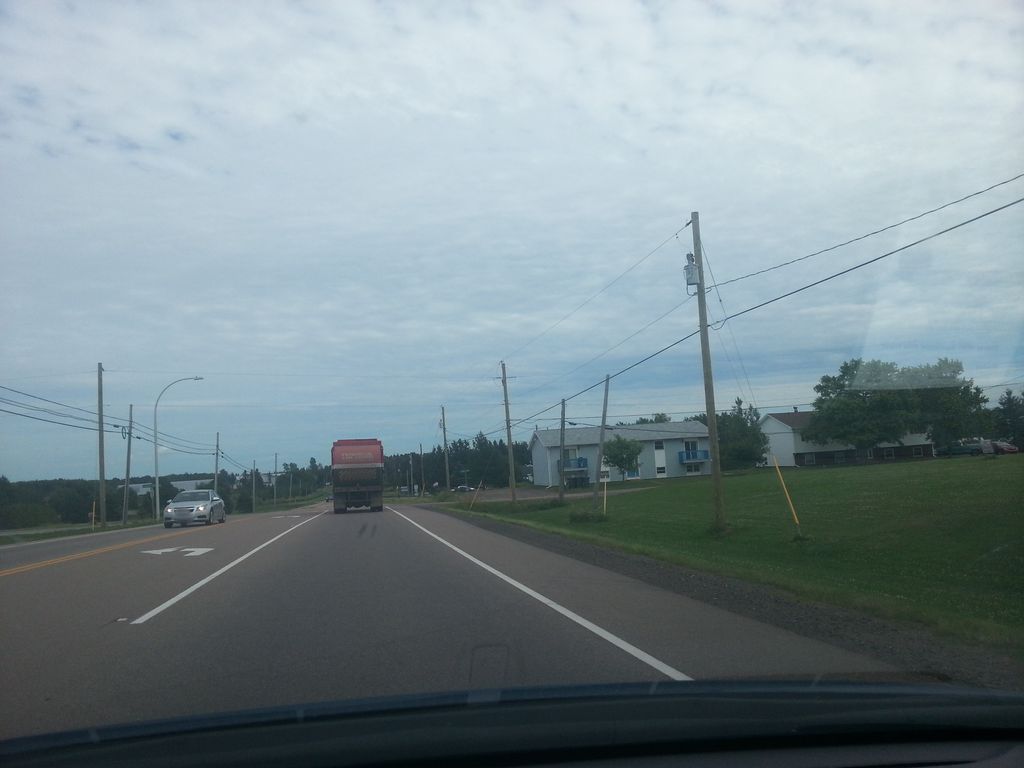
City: charlottetown